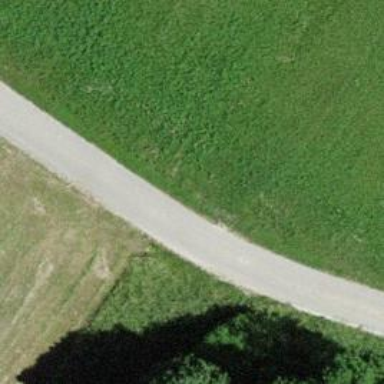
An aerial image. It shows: Unclassified road with grade 1 track type.